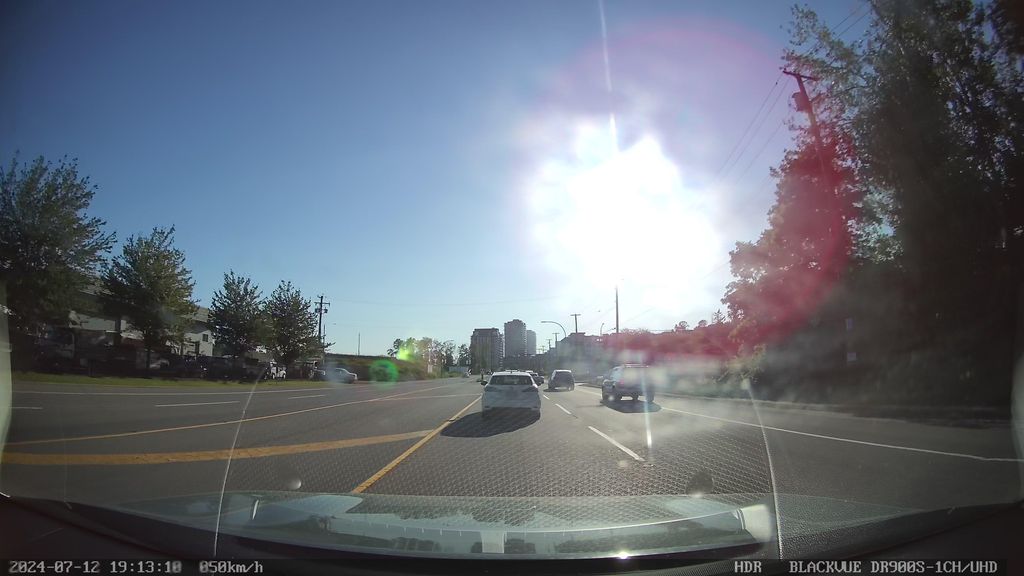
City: vancouver